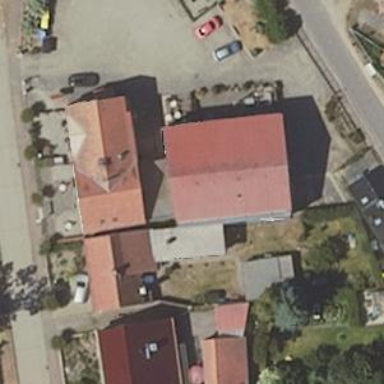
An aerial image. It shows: Shed building.